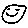
Label: smiley face